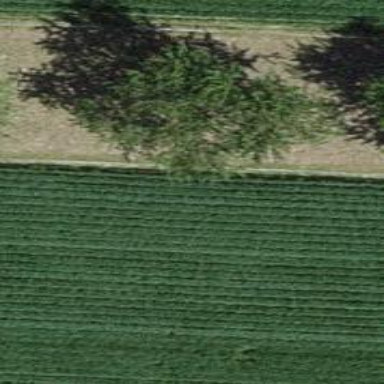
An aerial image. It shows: Agricultural area with deciduous broadleaved trees.